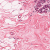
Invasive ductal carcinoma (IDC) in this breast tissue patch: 0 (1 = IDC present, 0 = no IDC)